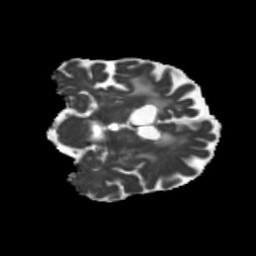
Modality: MD
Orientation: coronal
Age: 62
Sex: female
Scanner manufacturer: siemens
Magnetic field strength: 3 T
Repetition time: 5.25 s
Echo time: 0.08 s